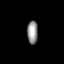
Tissue: lung
Cell type: Endothelial cells
Senescence score: 0.5492
Nuclear area (px): 244
Mean DAPI intensity: 146.385